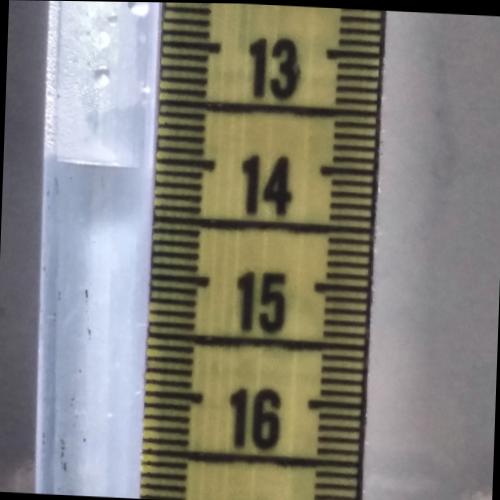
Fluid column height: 14.1 cm